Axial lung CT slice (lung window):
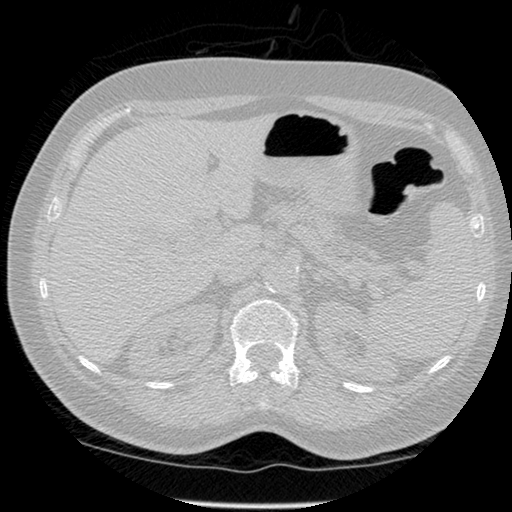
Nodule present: no